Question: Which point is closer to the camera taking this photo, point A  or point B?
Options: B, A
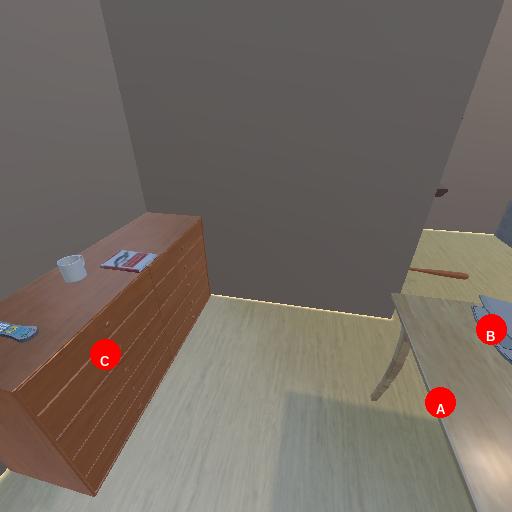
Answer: B